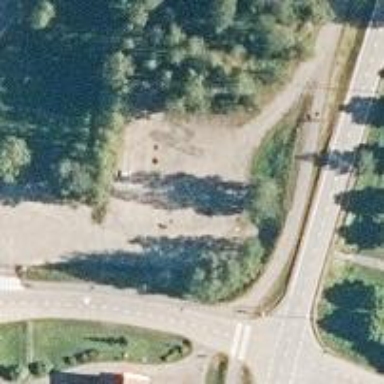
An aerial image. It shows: Cycleway.